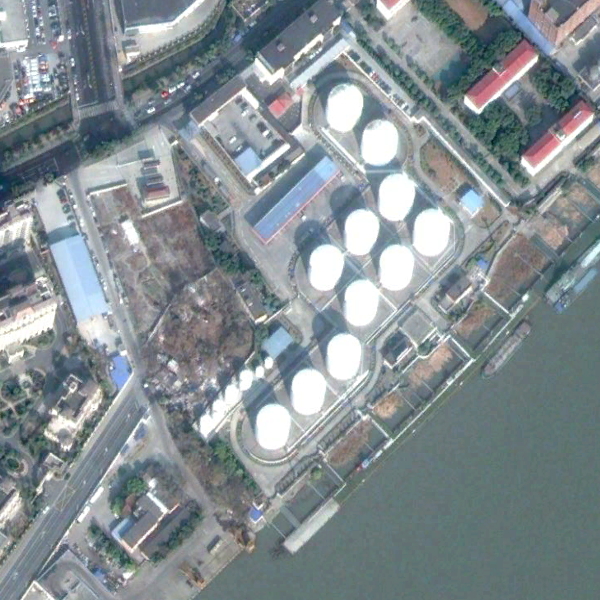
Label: StorageTanks